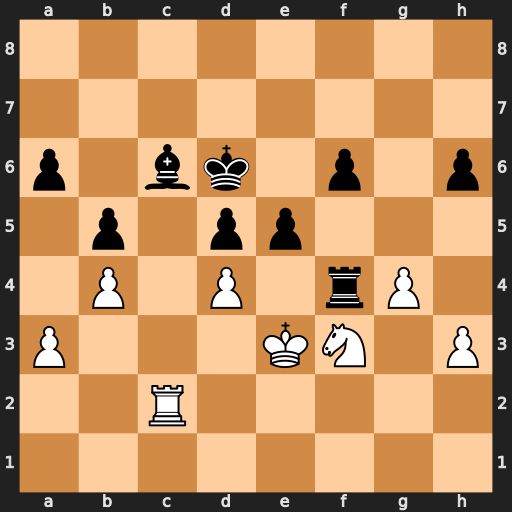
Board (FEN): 8/8/p1bk1p1p/1p1pp3/1P1P1rP1/P3KN1P/2R5/8
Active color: w
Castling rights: -
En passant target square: -
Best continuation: dxe5+ fxe5 Rxc6+